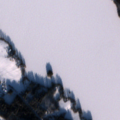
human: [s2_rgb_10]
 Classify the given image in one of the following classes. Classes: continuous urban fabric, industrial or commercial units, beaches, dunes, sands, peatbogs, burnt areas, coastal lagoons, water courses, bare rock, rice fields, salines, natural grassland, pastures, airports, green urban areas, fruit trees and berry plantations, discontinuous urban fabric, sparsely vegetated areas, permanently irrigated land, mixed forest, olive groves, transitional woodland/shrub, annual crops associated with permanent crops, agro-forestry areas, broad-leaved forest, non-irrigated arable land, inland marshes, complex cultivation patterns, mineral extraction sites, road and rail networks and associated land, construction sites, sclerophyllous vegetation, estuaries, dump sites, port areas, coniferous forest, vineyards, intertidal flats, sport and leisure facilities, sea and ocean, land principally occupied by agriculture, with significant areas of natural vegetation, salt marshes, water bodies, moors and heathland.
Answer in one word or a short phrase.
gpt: non-irrigated arable land, mixed forest, transitional woodland/shrub, water bodies